Question: when Im trying to get the error description by script component,
What Im getting are
'''
> > ErrorCode ErrorColumn ErrorDescription
> > -<PHONE> 0 No status is available.
'''
Same details over and over again,
I followed steps from here <URL> and
Here is my sample package:

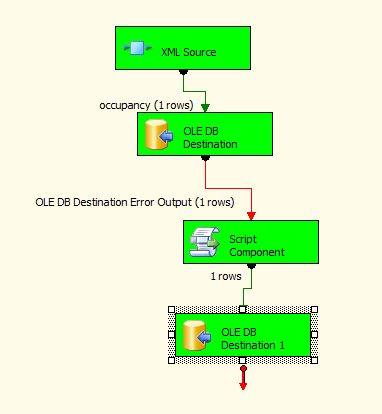
Answer: for any concerns who are facing the same issue.
Please refer to this <URL>. This solved my problem